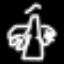
Label: angel